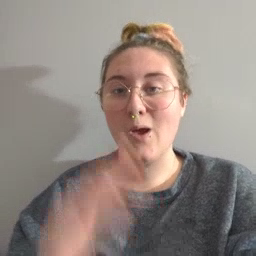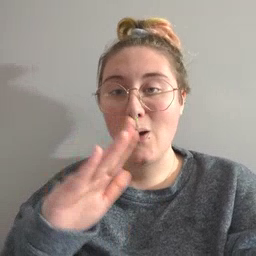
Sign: open